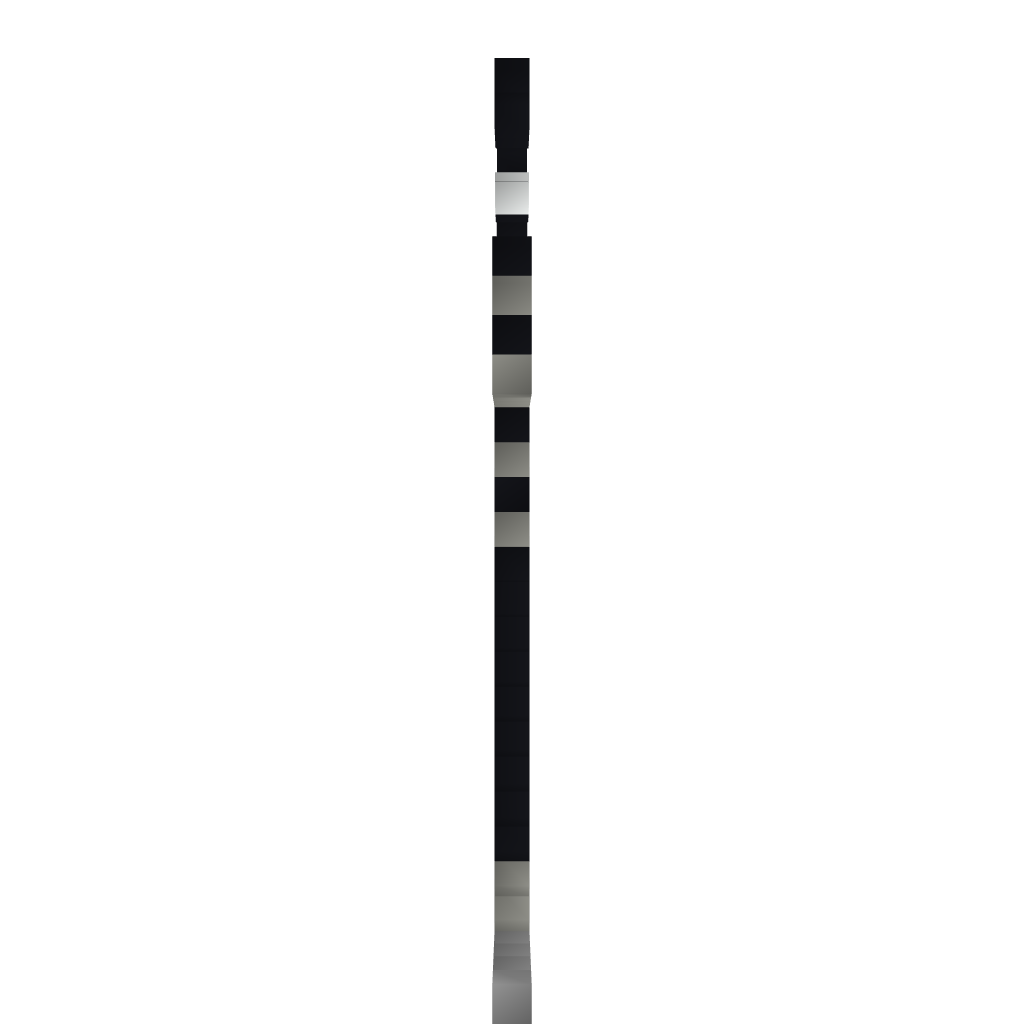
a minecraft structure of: Statue#2